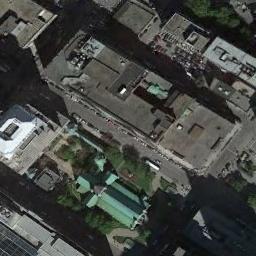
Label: church